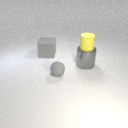
small yellow rubber cylinder above large gray metal cylinder